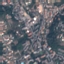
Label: Residential